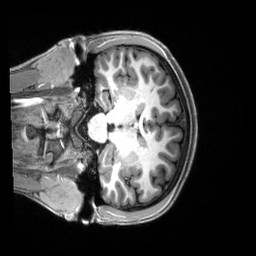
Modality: T1w
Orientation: coronal
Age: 20
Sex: female
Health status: healthy
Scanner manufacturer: siemens
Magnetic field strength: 3 T
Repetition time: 2.5 s
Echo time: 0.00222 s